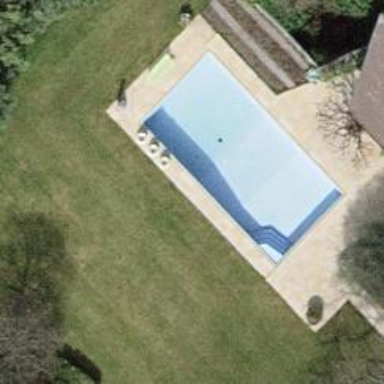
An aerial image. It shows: Swimming pool located in leisure land.